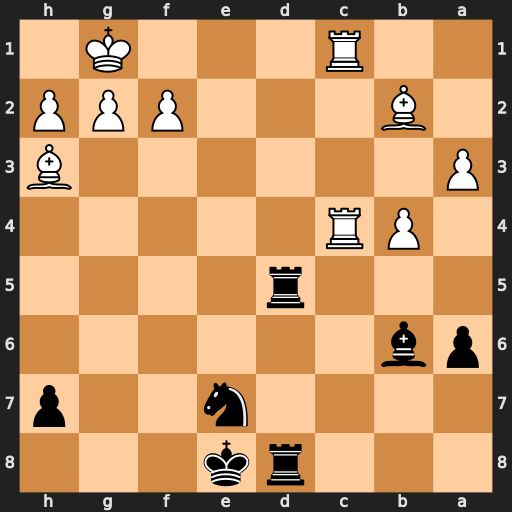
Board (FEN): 3rk3/4n2p/pb6/3r4/1PR5/P6B/1B3PPP/2R3K1
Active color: b
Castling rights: -
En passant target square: -
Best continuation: Rd1+ Rxd1 Rxd1#